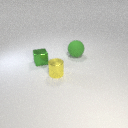
large green rubber sphere to the right of small yellow metal cylinder